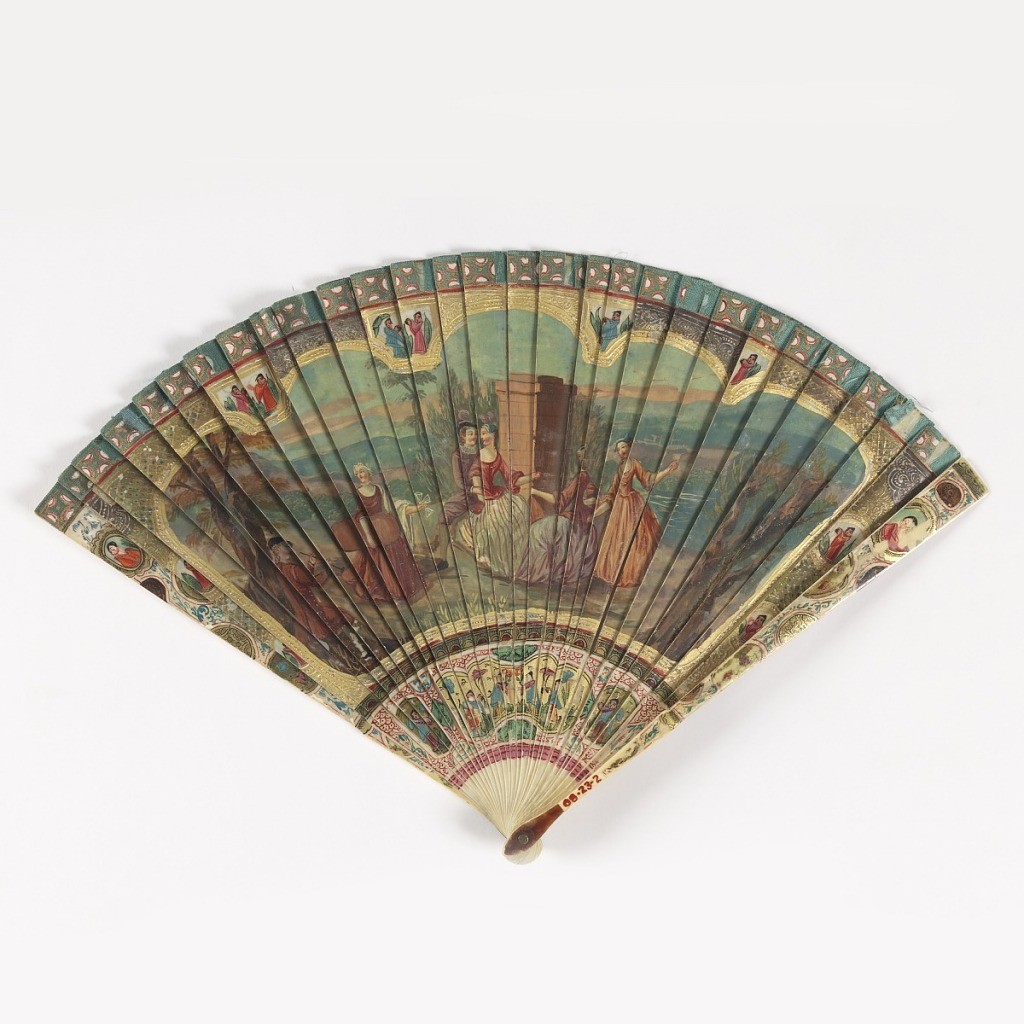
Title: Brisé fan
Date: ca. 1725
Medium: Painted and gilded ivory sticks
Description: Fan with observe painted with a design of dancers and musicians against a landscape background. Reverse has a landscape scene with trees against a hilly backdrop. In margins are birds and figures in a chinoiserie style.